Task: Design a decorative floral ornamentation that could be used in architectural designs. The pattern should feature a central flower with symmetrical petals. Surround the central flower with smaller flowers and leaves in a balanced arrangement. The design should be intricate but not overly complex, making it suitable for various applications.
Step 1418:
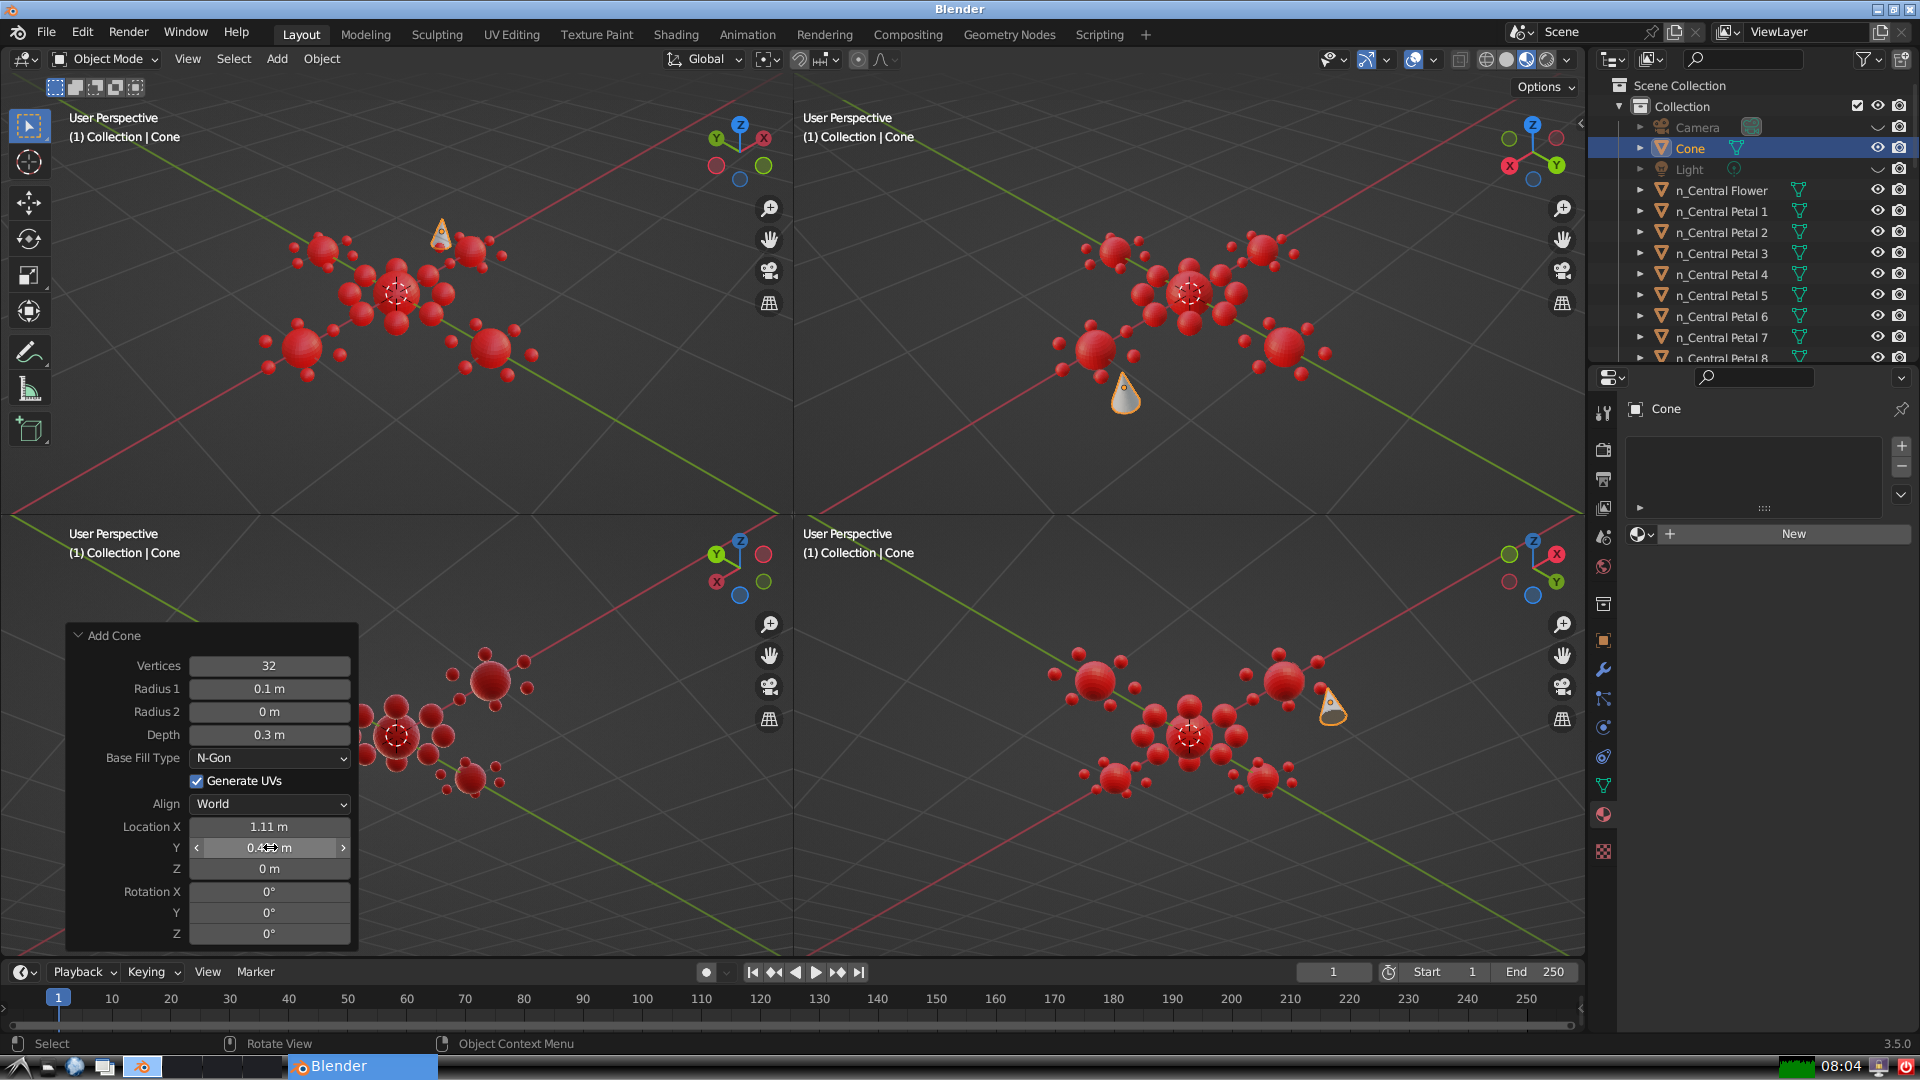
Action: {"mouse_move": [270, 869]}